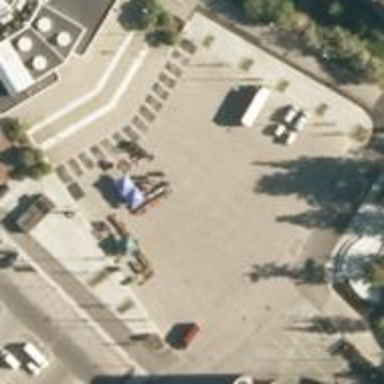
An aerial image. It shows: Marketplace with paved surface surrounded by common land.